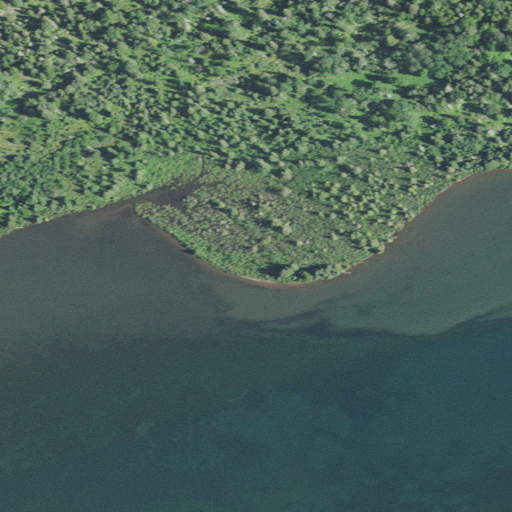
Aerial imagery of cape in Michigan named Finn Point containing open water, mixed forest, woody wetlands, evergreen forest, deciduous forest, herbaceous wetlands, and barren land